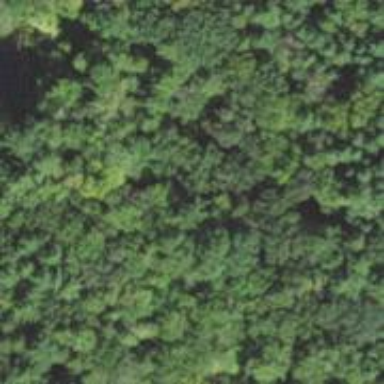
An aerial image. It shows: Nature reserve within woodland area.